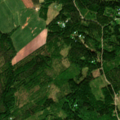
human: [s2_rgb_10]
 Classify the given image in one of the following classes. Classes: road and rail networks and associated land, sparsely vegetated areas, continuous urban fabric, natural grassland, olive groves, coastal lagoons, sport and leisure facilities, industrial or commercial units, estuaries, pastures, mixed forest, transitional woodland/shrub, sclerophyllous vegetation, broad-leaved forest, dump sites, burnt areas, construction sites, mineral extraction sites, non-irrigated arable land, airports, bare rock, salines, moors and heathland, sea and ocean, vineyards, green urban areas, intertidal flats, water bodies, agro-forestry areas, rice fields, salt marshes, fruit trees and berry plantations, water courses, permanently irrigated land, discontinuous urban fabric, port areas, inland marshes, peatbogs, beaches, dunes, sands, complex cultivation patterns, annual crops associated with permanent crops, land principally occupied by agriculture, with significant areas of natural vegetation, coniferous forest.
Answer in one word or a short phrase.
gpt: non-irrigated arable land, land principally occupied by agriculture, with significant areas of natural vegetation, coniferous forest, mixed forest, transitional woodland/shrub